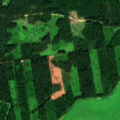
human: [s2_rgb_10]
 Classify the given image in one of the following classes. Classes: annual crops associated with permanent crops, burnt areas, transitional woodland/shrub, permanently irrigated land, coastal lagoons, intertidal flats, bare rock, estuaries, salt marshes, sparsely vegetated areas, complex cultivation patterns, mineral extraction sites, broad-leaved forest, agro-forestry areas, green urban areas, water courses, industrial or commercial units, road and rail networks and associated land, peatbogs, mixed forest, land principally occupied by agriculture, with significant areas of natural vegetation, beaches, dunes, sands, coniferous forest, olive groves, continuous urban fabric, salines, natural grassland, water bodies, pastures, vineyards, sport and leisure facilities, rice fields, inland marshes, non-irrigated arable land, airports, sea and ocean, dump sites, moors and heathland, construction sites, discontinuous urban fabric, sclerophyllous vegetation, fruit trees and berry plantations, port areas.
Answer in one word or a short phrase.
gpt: pastures, broad-leaved forest, coniferous forest, mixed forest, transitional woodland/shrub